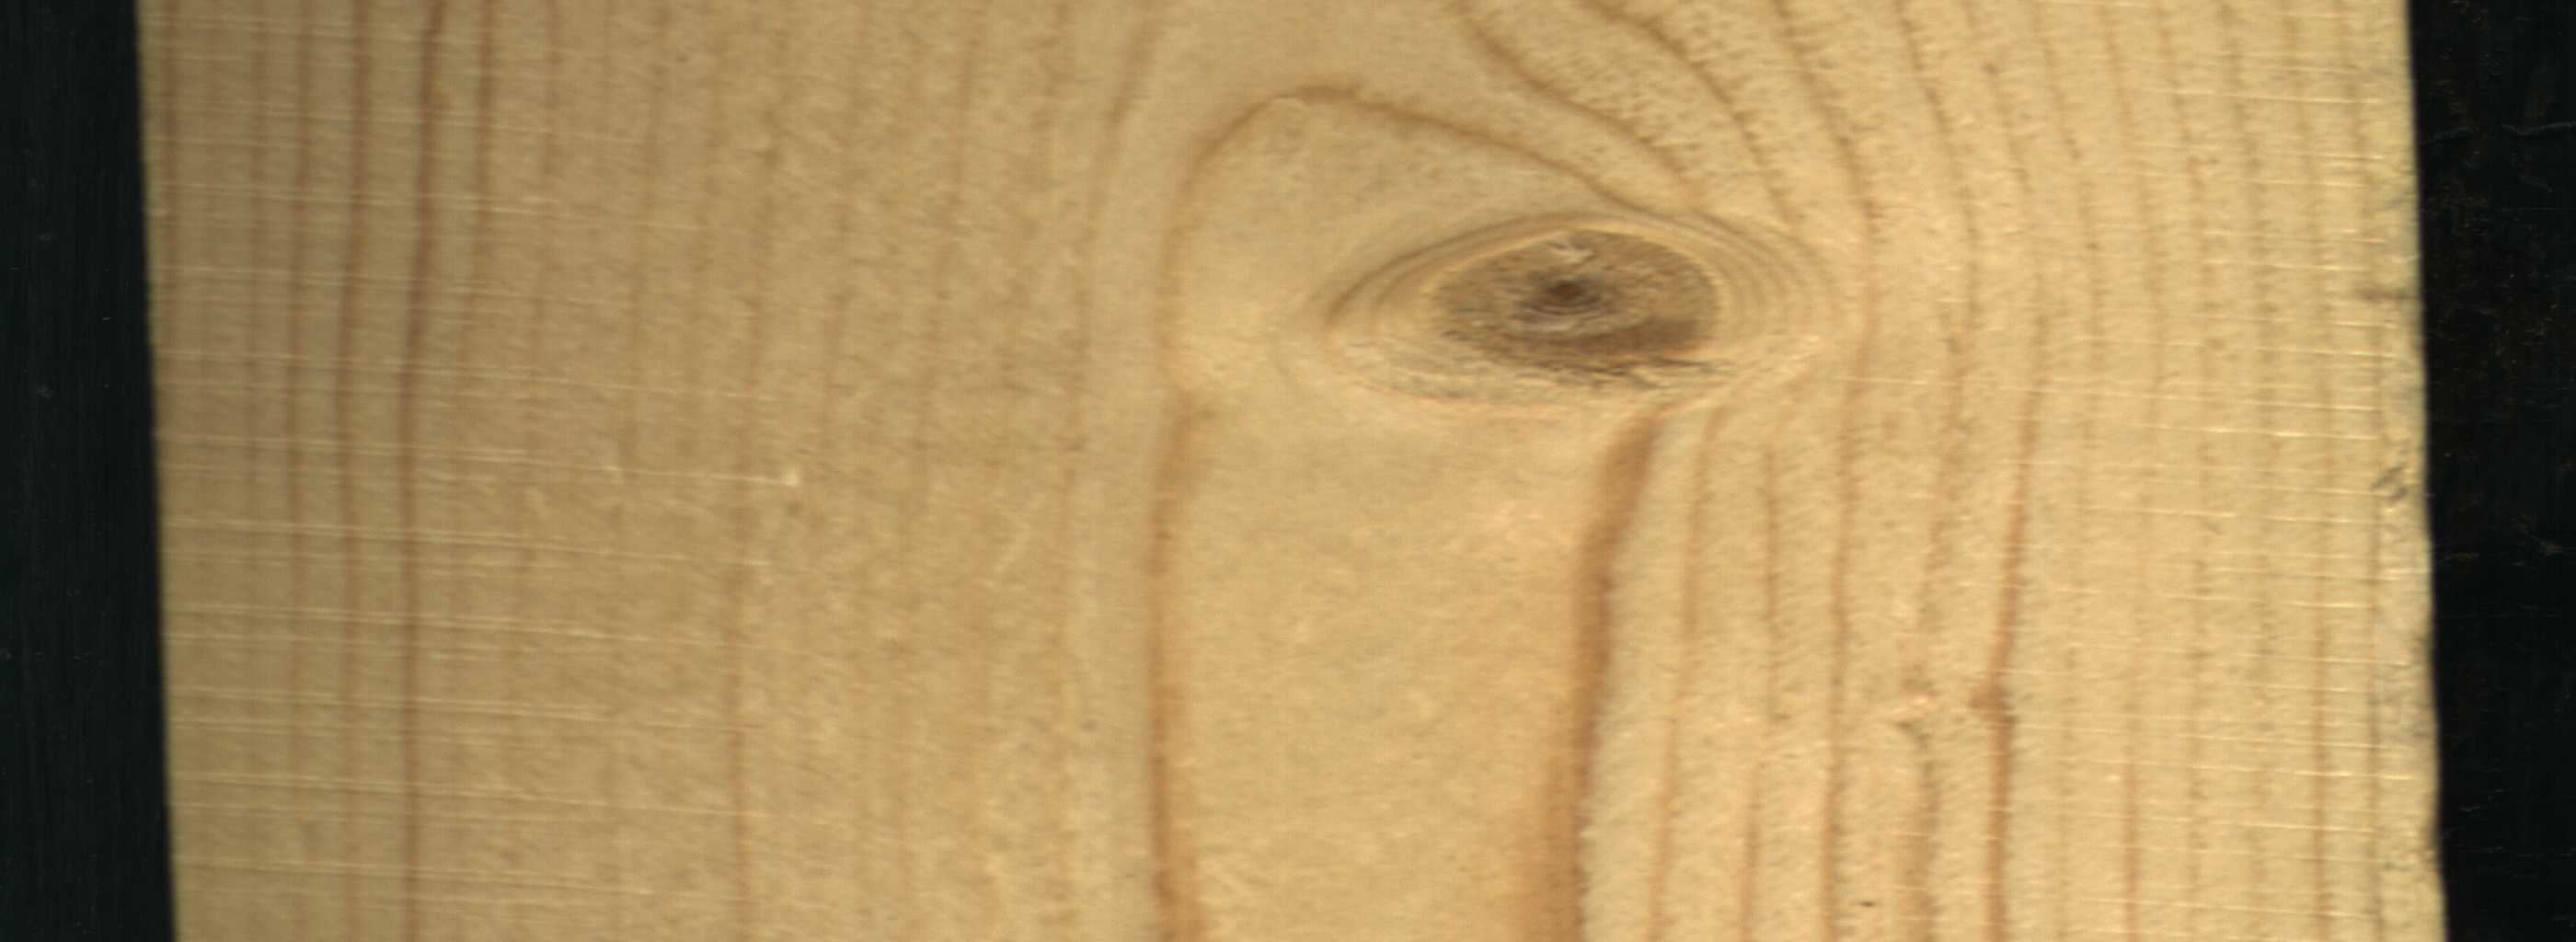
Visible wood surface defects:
Live_Knot